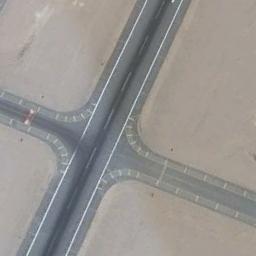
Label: runway